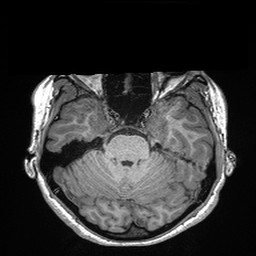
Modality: T1w
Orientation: coronal
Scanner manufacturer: siemens
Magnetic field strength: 3 T
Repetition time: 2.3 s
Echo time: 0.00298 s